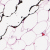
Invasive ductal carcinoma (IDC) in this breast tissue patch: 0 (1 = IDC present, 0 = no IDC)